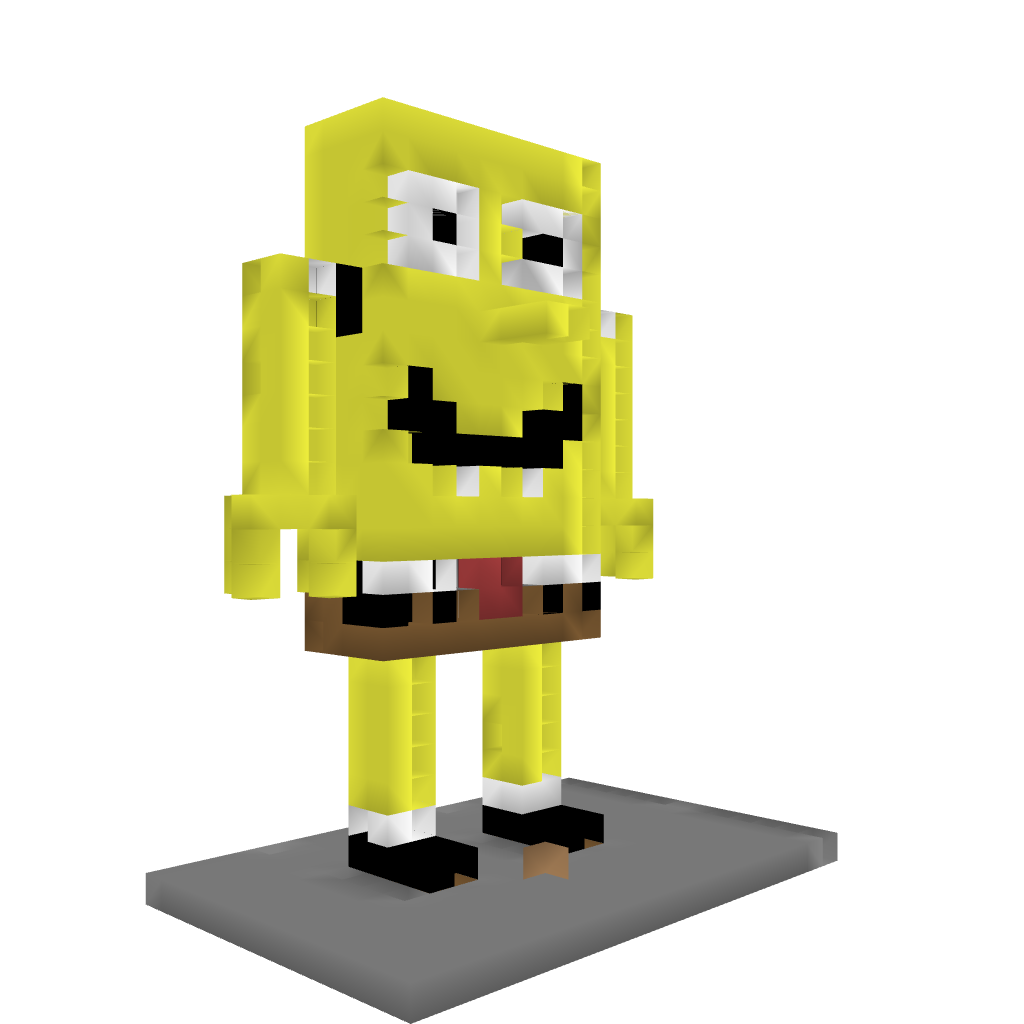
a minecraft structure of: SpongeBob SquarePants good quality